Question: I need to compare two dates.
which I read one of them from my database that its type is 'String'. so first i convert 'String' to 'Date' in the specific format that i need, then I get the second 'Date' from system again in the format that I want.
my problem is even when they are same i get unexpected result.
my code is:
'''
public class SaharDateComparerActivity extends Activity {
@Override
protected void onCreate(Bundle savedInstanceState) {
super.onCreate(savedInstanceState);
setContentView(R.layout.activity_sahar_date_comparer);
SimpleDateFormat dateFormat = new SimpleDateFormat("dd/MM/yyyy");
String dateString ="18/02/2015";
Date datee = convertStringToDate(dateString);
Log.i("SAHAR","date 1: "+ dateFormat.format(datee).toString());
Date myDate = new Date();
Log.i("SAHAR", "date 2: "+dateFormat.format(myDate).toString());
int testttt= datee.compareTo(myDate);
boolean a = datee.toString().equals(myDate.toString());
Log.i("SAHAR", "date compared: "+String.valueOf(testttt));
Log.i("SAHAR", "date equal: "+String.valueOf(a));
}
public Date convertStringToDate(String strDate) {
// String startDateString = "06/27/2007";
DateFormat df = new SimpleDateFormat("dd/MM/yyyy");
Date date = null;
try {
date = df.parse(strDate);
String newDateString = df.format(date);
System.out.println(newDateString);
} catch (ParseException e) {
e.printStackTrace();
}
return date;
}
}
'''

as you can see my two dates are same but i get -1 when i use 'compareTo()' and 'false' when i use 'equals()' method!!!
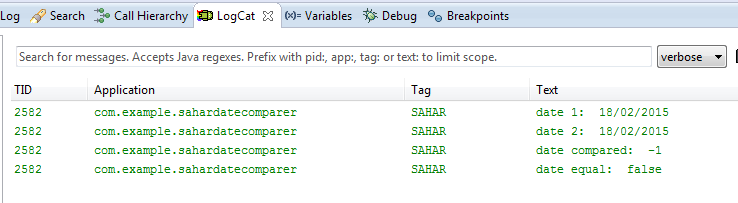
Answer: You should compare your 'Date' objects after clearing the time units missing in the date coming from the database i.e. without hours, minutes, seconds etc. This is what is affecting your results.
'''
String dateString ="18/02/2015";
Date datee = convertStringToDate(dateString);
Calendar c = Calendar.getInstance();
c.set(Calendar.HOUR_OF_DAY, 0);
c.set(Calendar.MINUTE, 0);
c.set(Calendar.SECOND, 0);
c.set(Calendar.MILLISECOND, 0);
Log.i("SAHAR", "Comparison result: " + datee.equals(c.getTime()));
'''